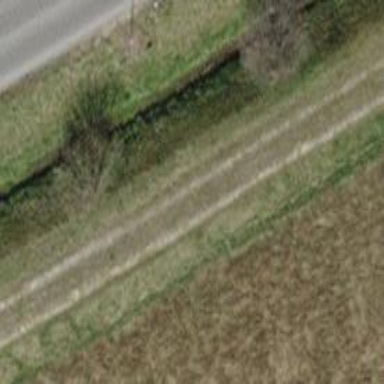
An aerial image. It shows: Unpaved track with grade 3 track type.